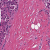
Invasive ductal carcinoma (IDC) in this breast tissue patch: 0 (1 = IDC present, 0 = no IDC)